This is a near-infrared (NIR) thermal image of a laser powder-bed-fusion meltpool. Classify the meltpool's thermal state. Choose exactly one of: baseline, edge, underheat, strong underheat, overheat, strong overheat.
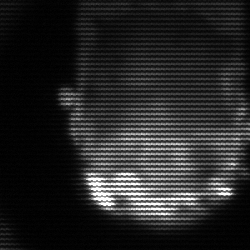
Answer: baseline